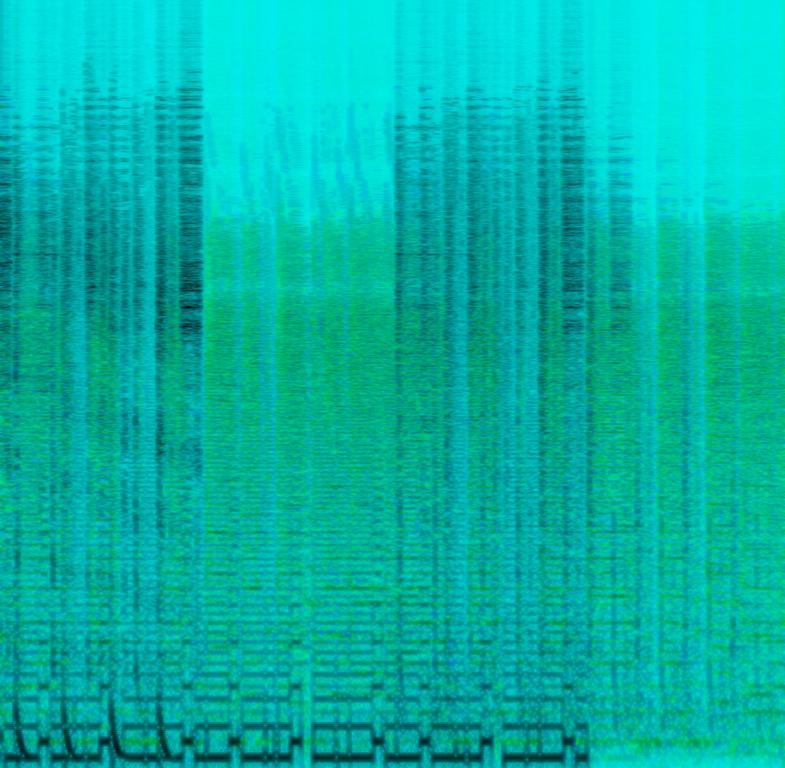
This song contains a synth bass changing pitch really fast along with a digital drum groove. A distorted e-guitar is playing a riff that is panned to the right side of the speakers. This audio may be playing in a fast paced, arcade video-game.